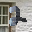
Label: 2